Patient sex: M
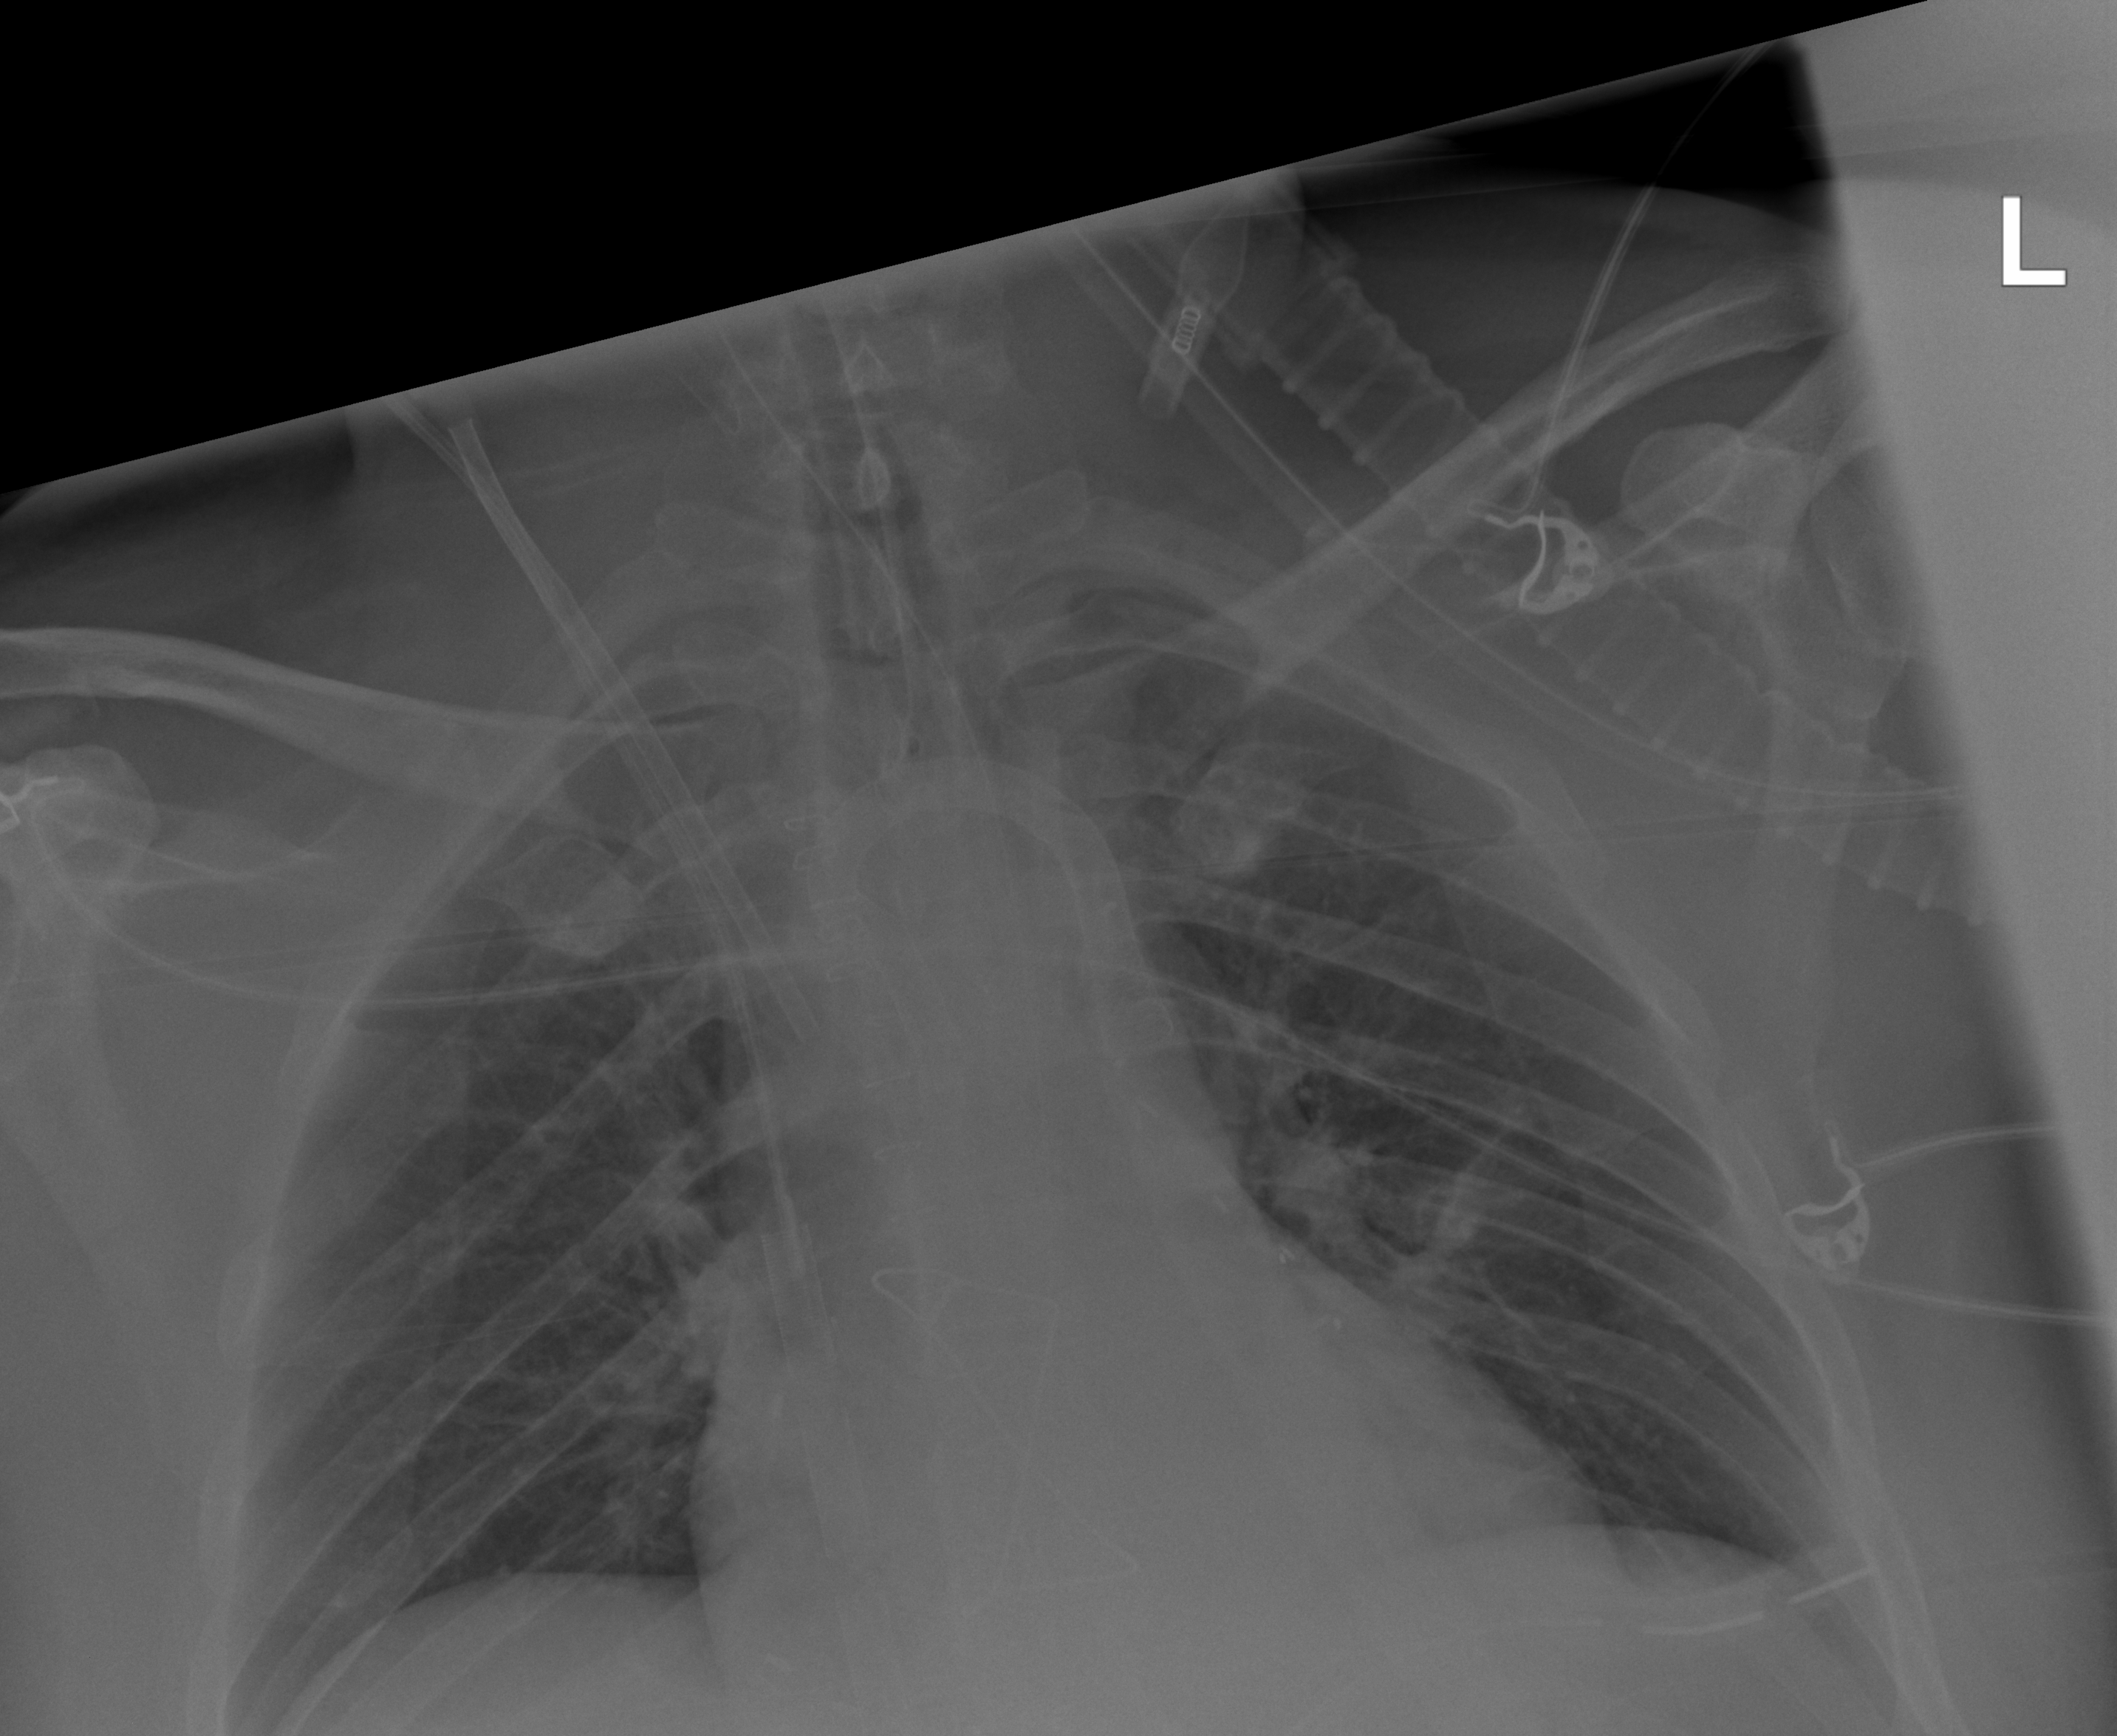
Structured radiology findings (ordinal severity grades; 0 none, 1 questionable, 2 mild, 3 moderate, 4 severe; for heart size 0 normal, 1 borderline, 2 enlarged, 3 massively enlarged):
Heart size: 1
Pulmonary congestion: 0
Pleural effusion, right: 0
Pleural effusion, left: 1
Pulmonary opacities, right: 0
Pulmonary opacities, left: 0
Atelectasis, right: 0
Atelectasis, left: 2